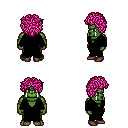
a pixel art fantasy rpg character, male body template, orc, green skin, black robe, white pants, pink curly afro hairstyle, brown shoes, four views (front, back, left, right), 2x2 character sprite sheet, small pixel art, hard edges, no anti-aliasing